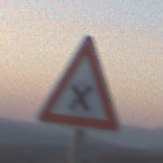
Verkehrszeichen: KreuzungOderEinmuendung
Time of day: SunriseSunset
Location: Outdoor (Nature)
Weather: Clear
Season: NotSpecified
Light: Natural